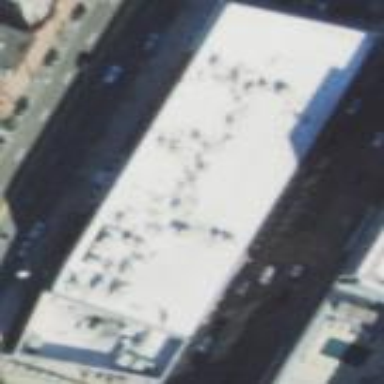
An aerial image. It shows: Cinema building.